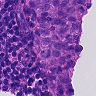
Metastatic tissue present: yes